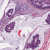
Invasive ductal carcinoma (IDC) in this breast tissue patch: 1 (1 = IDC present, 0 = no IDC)